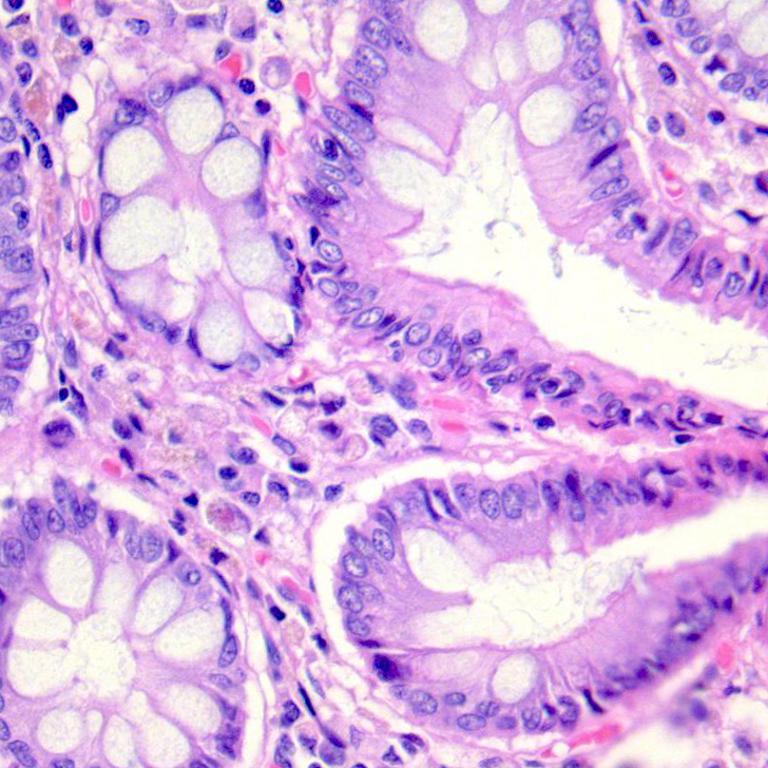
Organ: colon
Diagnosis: benign